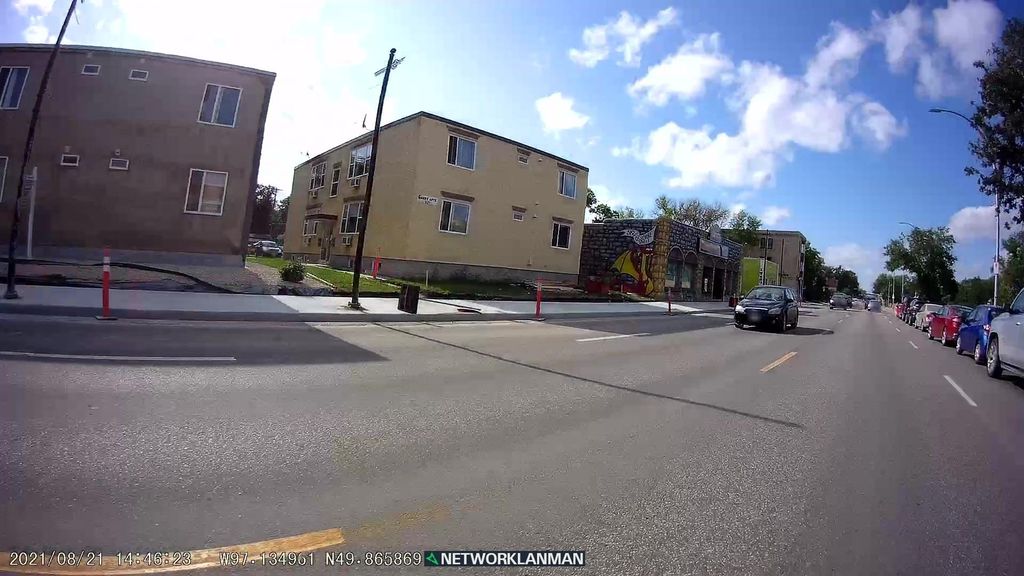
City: winnipeg